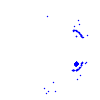
Particle: pion